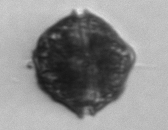
Label: Alexandrium_catenella